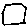
Label: hexagon